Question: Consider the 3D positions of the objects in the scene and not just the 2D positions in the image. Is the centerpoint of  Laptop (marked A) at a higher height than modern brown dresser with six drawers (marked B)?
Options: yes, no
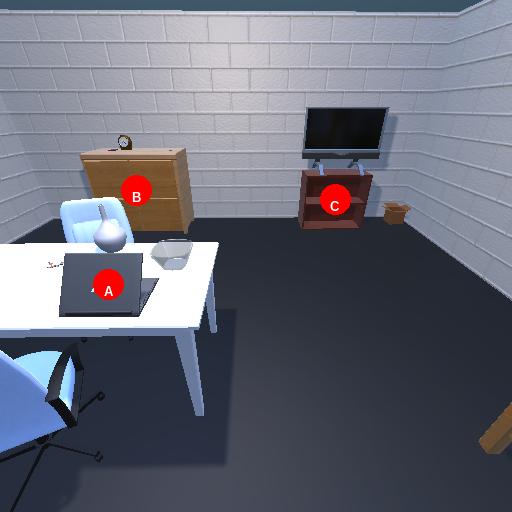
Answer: yes